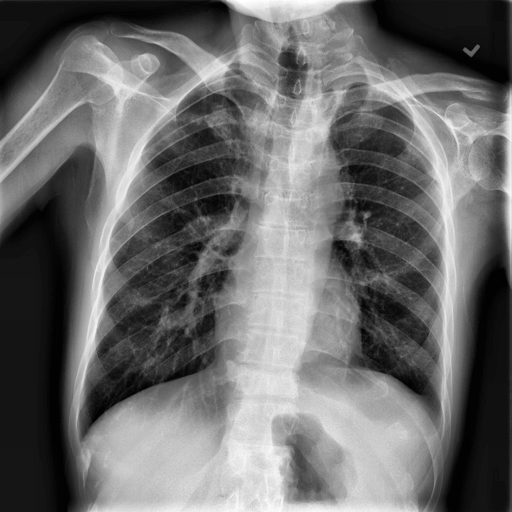
Finding: NORMAL